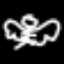
Label: angel